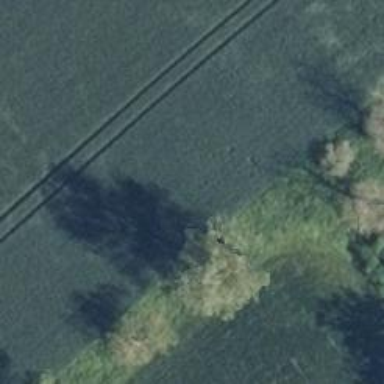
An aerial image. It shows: Row of trees in natural setting.